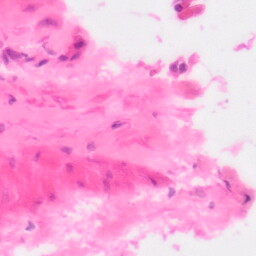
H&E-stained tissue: Colon